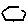
Label: hexagon